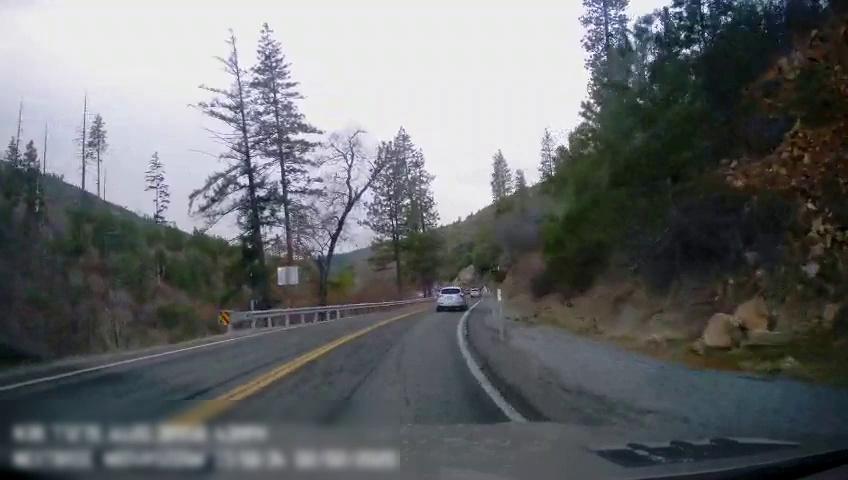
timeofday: Day
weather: Cloudy
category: Drivable Space
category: Vehicles | Car
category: Vehicles | SUV
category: Lanes | Current Lane
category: Lanes | Current Lane
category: Lanes | Opposite Lane
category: Traffic | Signs